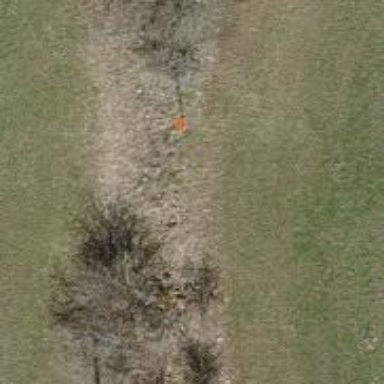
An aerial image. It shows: Pole supporting roof covering pipeline marker.